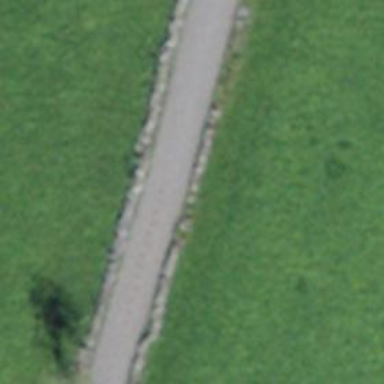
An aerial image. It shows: Unclassified road with asphalt surface.